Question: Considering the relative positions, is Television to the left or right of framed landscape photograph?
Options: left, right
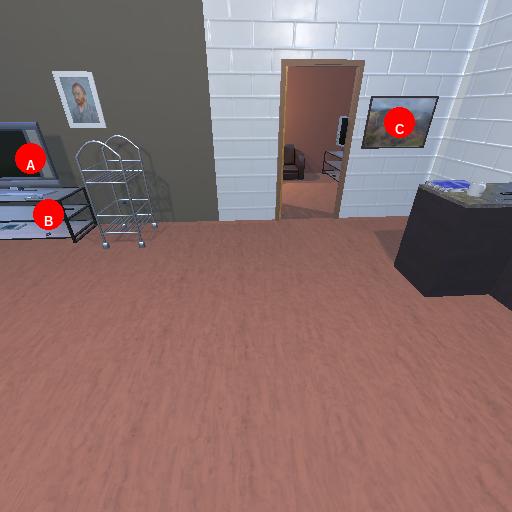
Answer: left